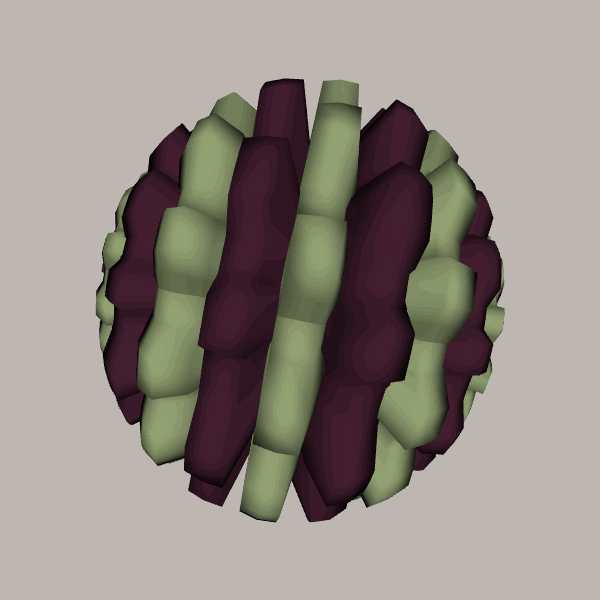
Background: light